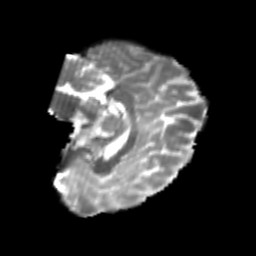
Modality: T2w
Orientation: sagittal
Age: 25
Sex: female
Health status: healthy
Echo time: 0.074 s